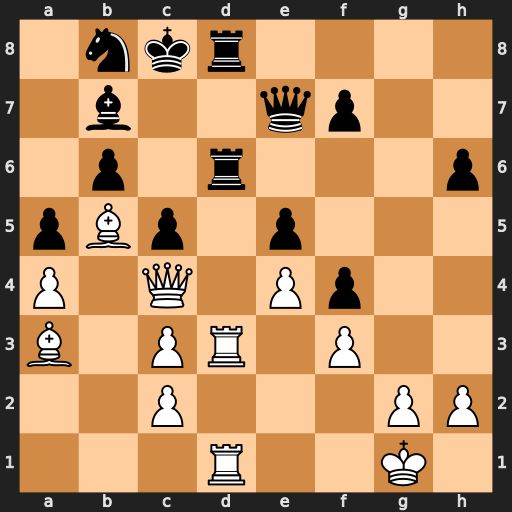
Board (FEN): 1nkr4/1b2qp2/1p1r3p/pBp1p3/P1Q1Pp2/B1PR1P2/2P3PP/3R2K1
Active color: w
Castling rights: -
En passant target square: -
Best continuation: Bxc5 bxc5 Rxd6 Qxd6 Rxd6